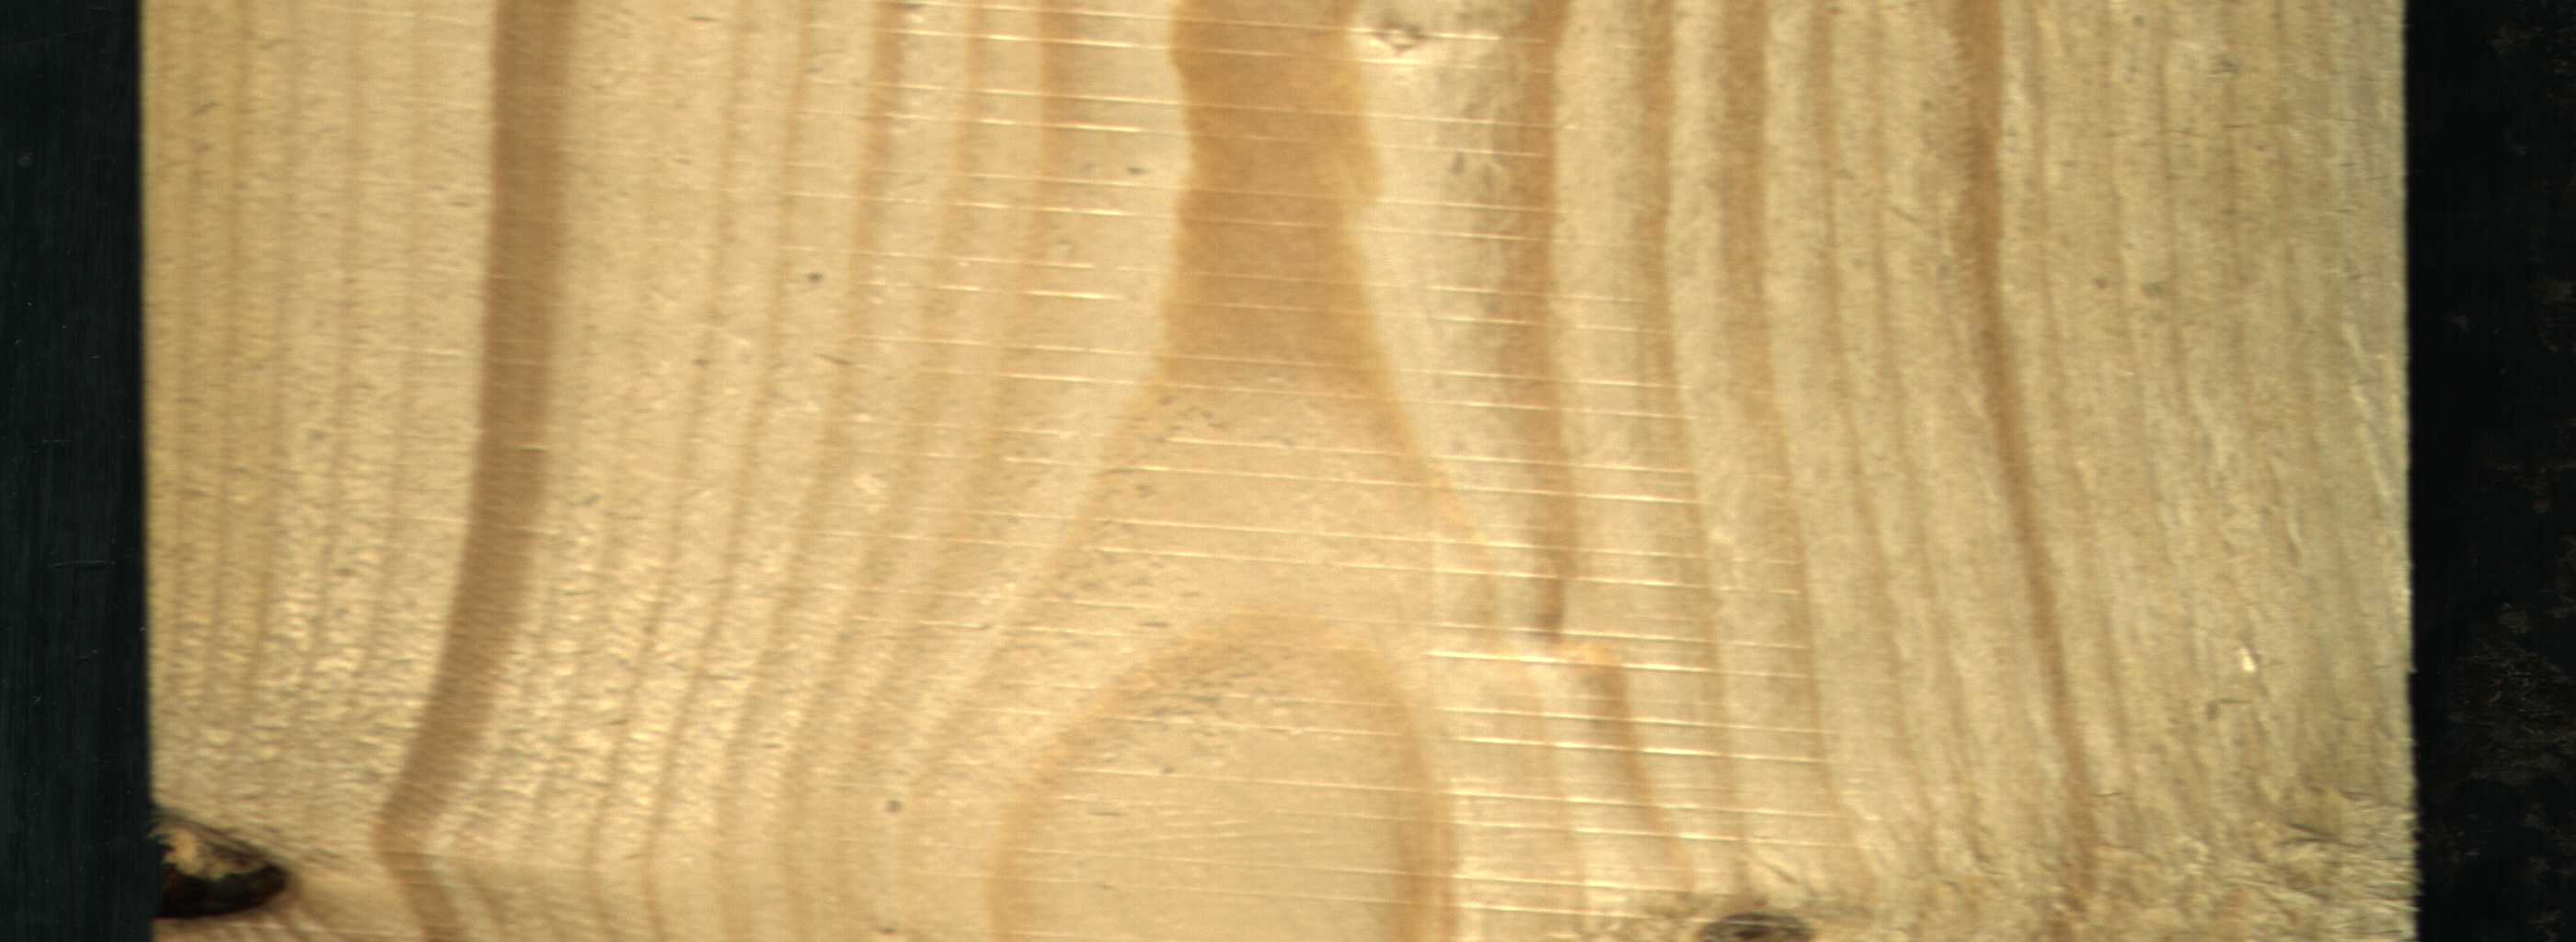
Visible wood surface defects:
Quartzity
Knot_missing
Live_Knot